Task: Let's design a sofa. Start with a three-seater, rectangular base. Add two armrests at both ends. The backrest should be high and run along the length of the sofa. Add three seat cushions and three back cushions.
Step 458:
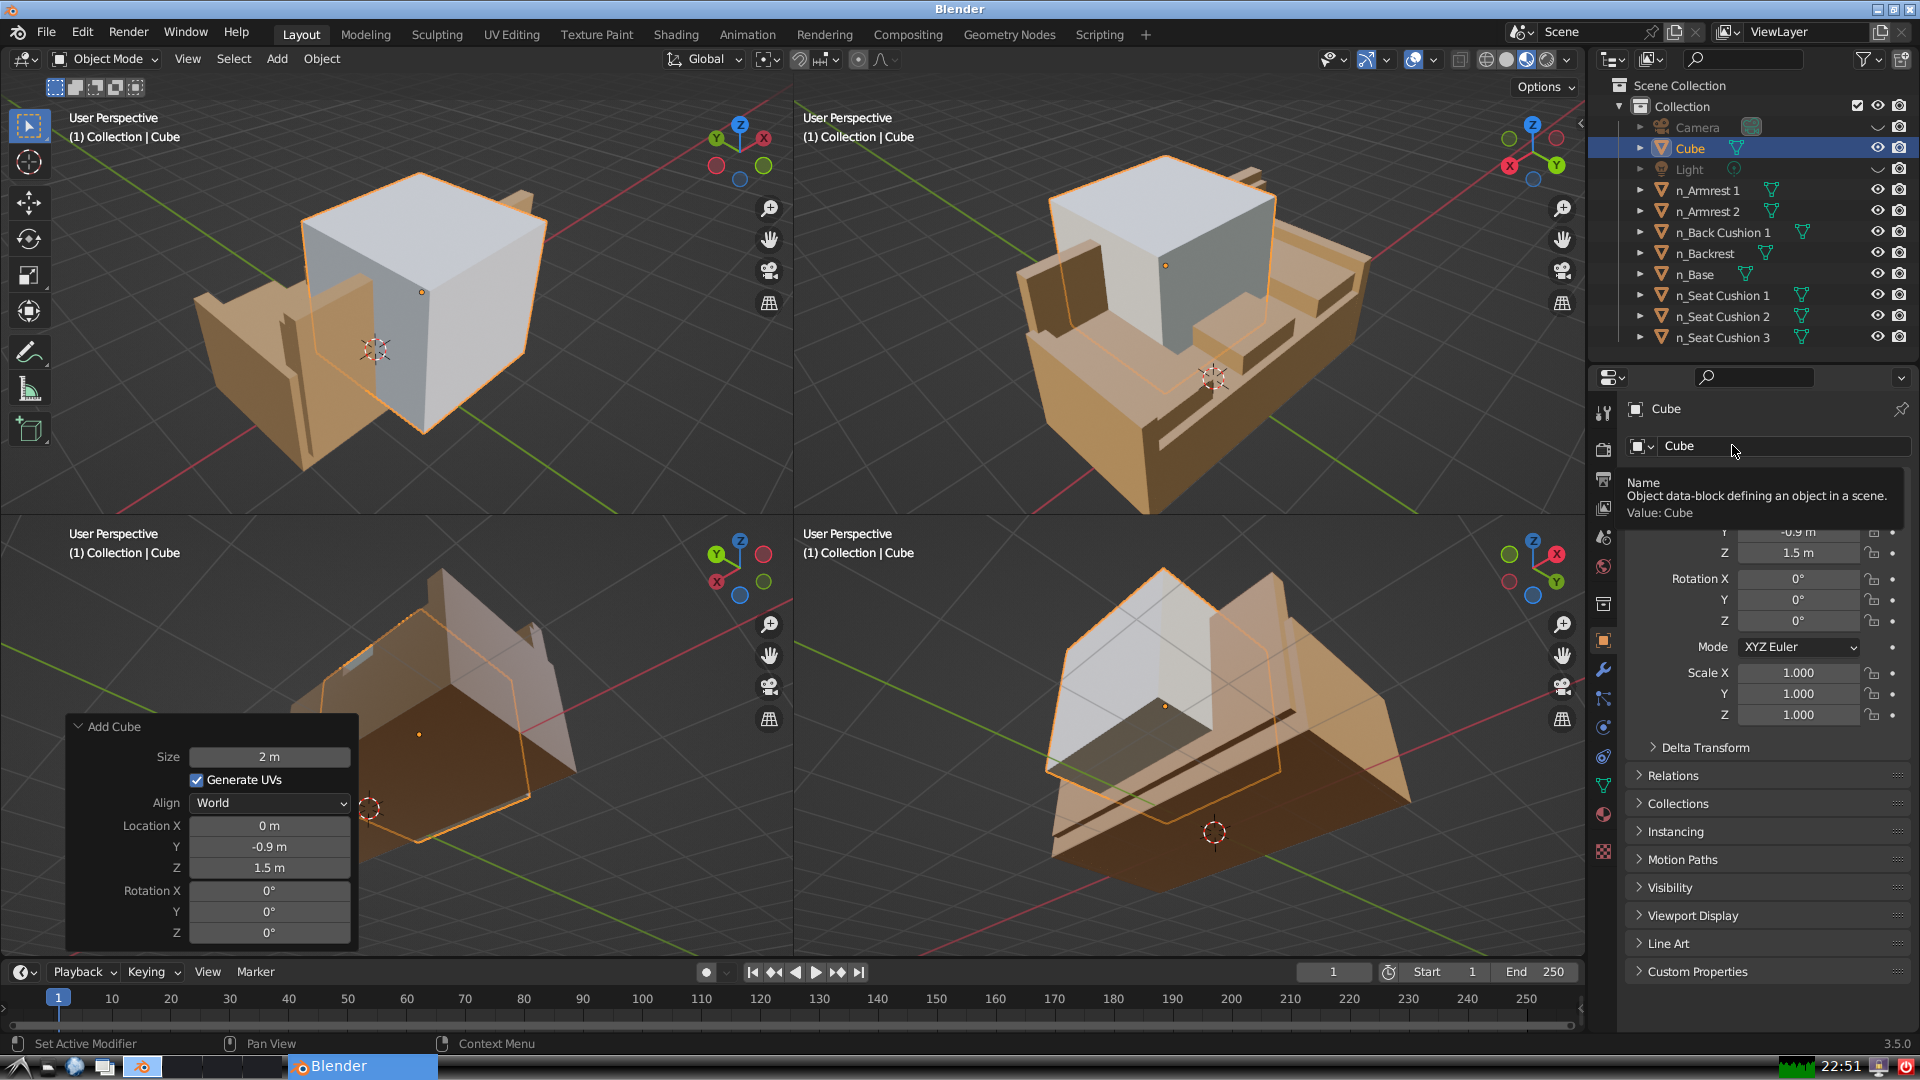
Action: click: no